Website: macys
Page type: customer-info-address
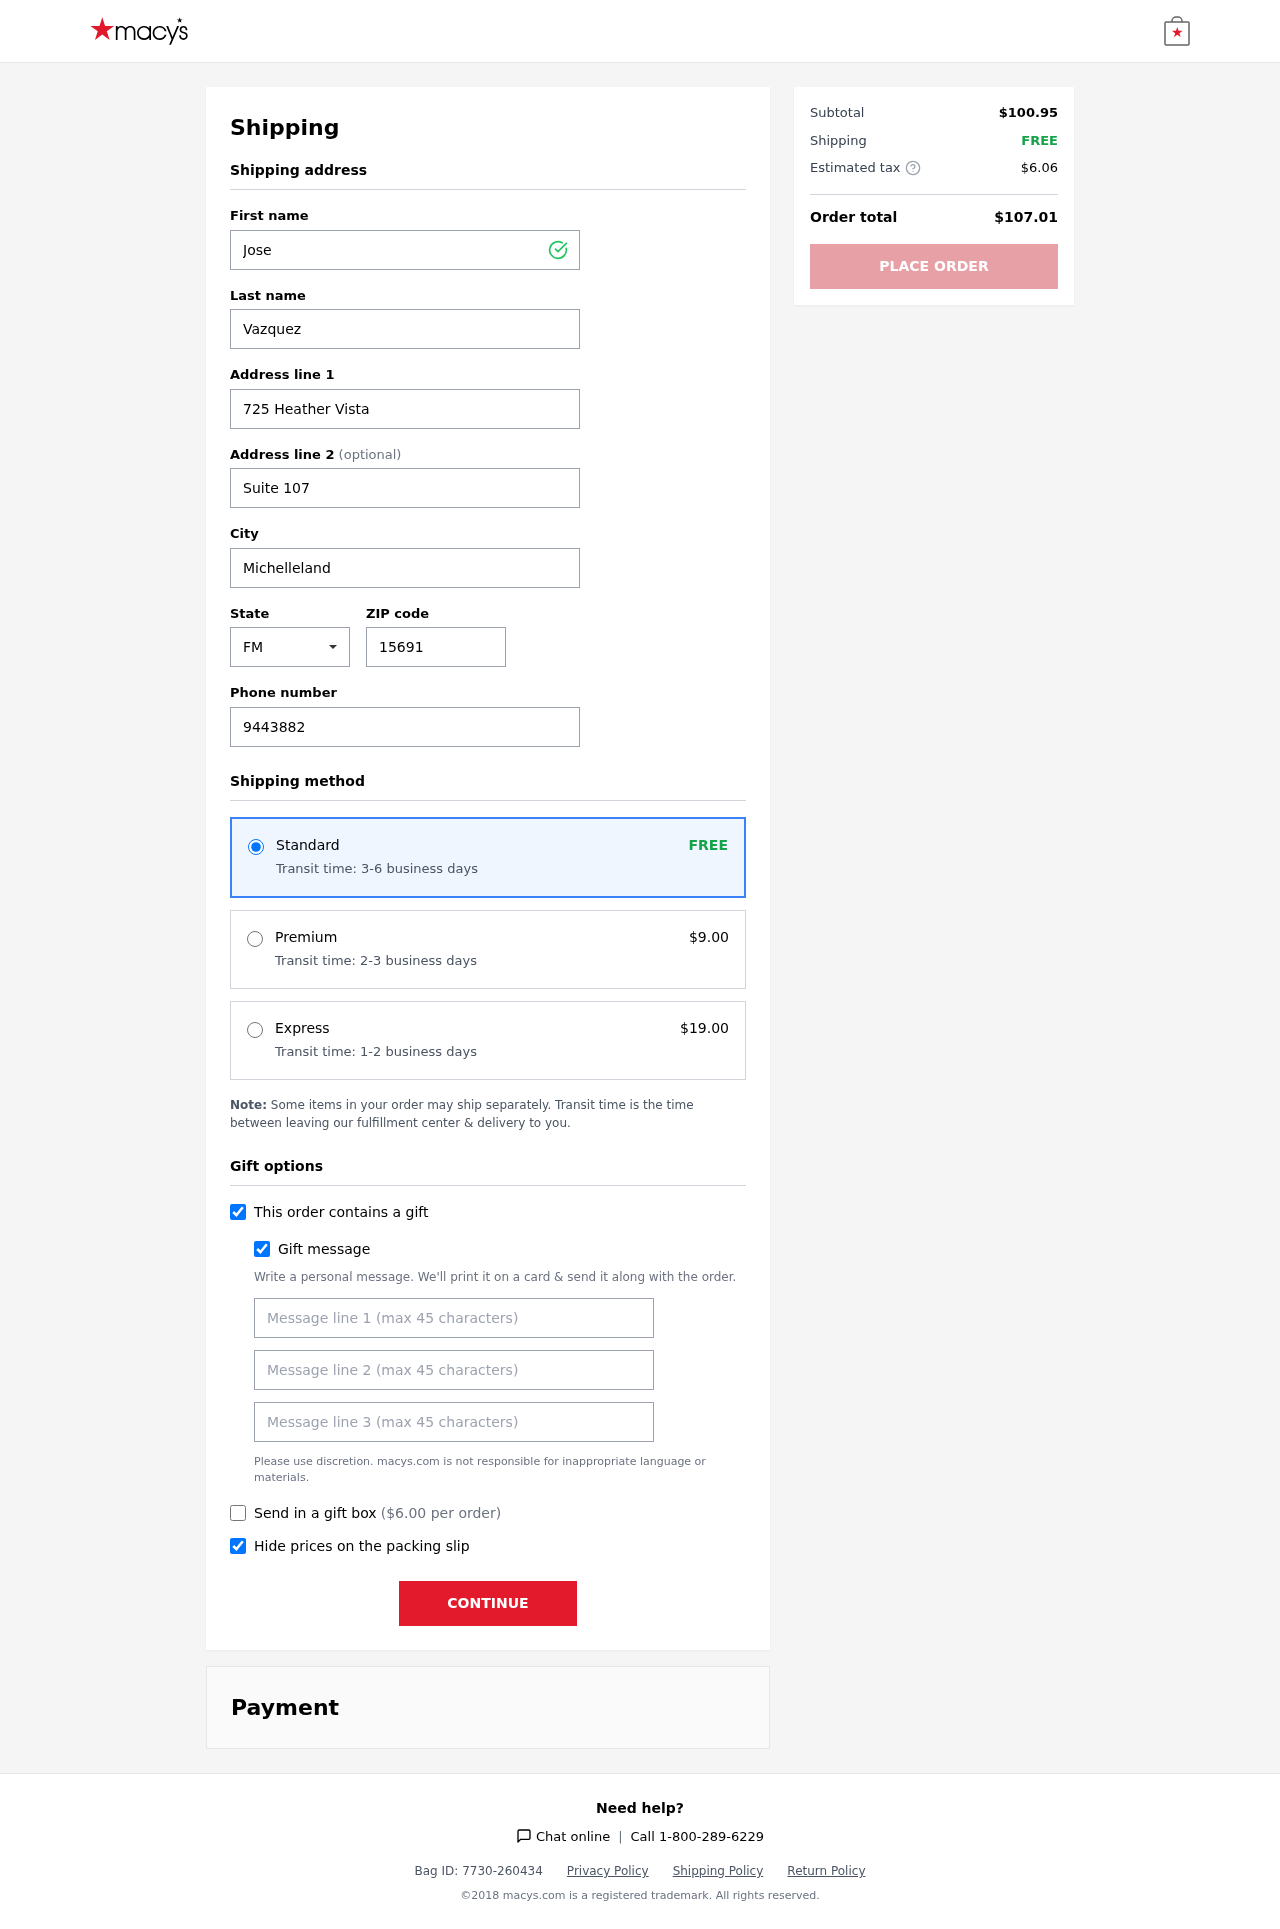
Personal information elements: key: PII_CITY
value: Michelleland
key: PII_FIRSTNAME
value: Jose
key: PII_GIFT_MESSAGE
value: Hey Tracy, I thought you’d love these cozy sheets to add a touch of elegance to your space. Wishing you restful nights and sweet dreams in your new home! Enjoy!  Jose
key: PII_LASTNAME
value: Vazquez
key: PII_PHONE
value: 9443882607
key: PII_POSTCODE
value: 15691
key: PII_STATE_ABBR
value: FM
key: PII_STREET
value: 725 Heather Vista
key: PII_STREET2
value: Suite 107
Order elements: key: ORDER_SHIPPING_STANDARD
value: FREE
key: ORDER_SHIPPING_STANDARD_TIME
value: Transit time: 3-6 business days
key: ORDER_SHIPPING_PREMIUM
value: $9.00
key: ORDER_SHIPPING_PREMIUM_TIME
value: Transit time: 2-3 business days
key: ORDER_SHIPPING_EXPRESS
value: $19.00
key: ORDER_SHIPPING_EXPRESS_TIME
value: Transit time: 1-2 business days
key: ORDER_GIFT_BOX_FEE
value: $6.00
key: ORDER_SUBTOTAL
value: $100.95
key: ORDER_SHIPPING_COST
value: FREE
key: ORDER_TAX
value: $6.06
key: ORDER_TOTAL
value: $107.01